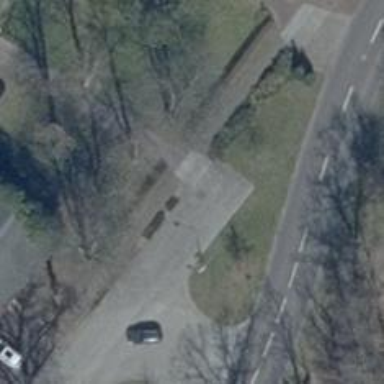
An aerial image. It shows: Residential road with asphalt surface. There is sidewalk on the left side.